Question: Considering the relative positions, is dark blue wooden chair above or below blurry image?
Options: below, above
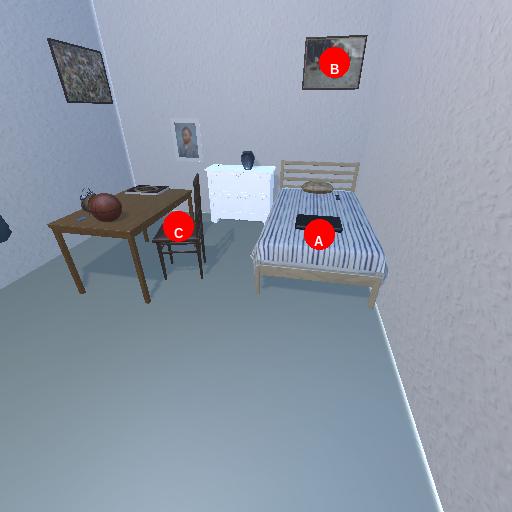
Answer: below